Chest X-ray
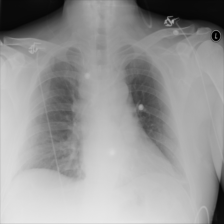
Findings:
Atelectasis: negative
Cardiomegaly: negative
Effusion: negative
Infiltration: negative
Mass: negative
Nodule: negative
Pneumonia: negative
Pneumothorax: negative
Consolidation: negative
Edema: negative
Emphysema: negative
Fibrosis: negative
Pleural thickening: negative
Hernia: negative